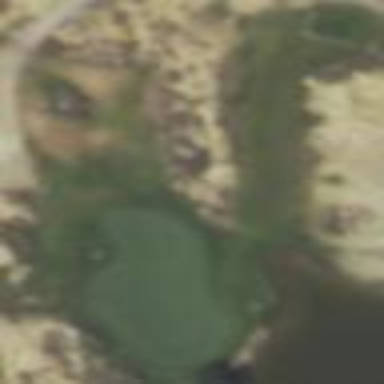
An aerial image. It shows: Rough area in golf course.